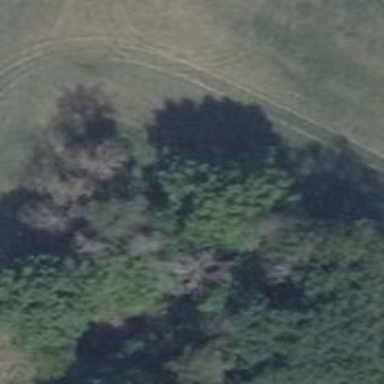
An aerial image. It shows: Hunting stand.